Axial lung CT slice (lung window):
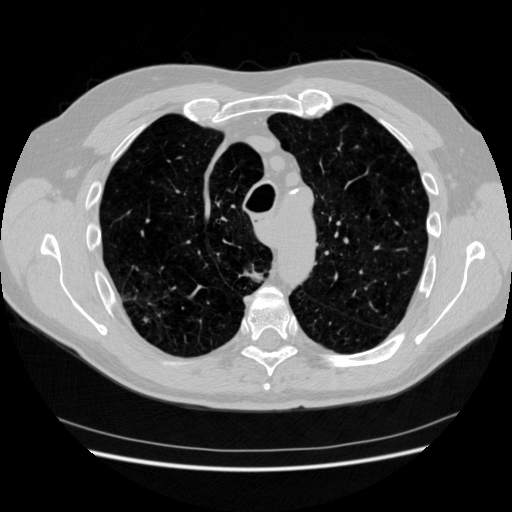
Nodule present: yes
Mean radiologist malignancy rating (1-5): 4.333